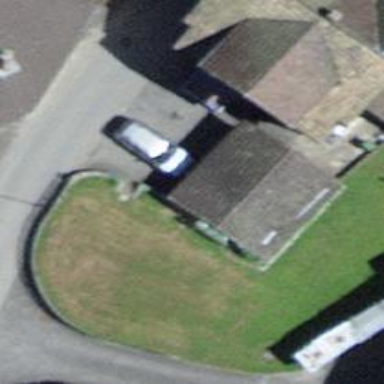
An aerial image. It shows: Garage building.